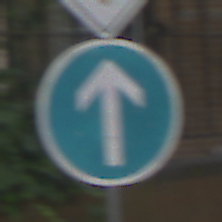
Verkehrszeichen: VorgeschriebeneFahrtrichtungGeradeaus
Zusatzzeichen oben: Vorfahrtsstrasse
Umgebung: Outdoor, Urban
Tageszeit: MorningAfternoon
Wetter: Overcast
Licht: Natural
Jahreszeit: NotSpecified
Kontrast: LowContrast